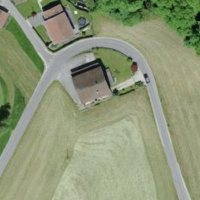
EUNIS habitat code: 24
Species observed at this site:
Cardamine pratensis